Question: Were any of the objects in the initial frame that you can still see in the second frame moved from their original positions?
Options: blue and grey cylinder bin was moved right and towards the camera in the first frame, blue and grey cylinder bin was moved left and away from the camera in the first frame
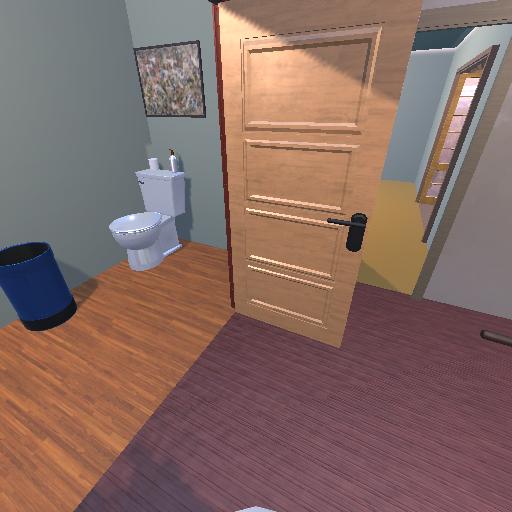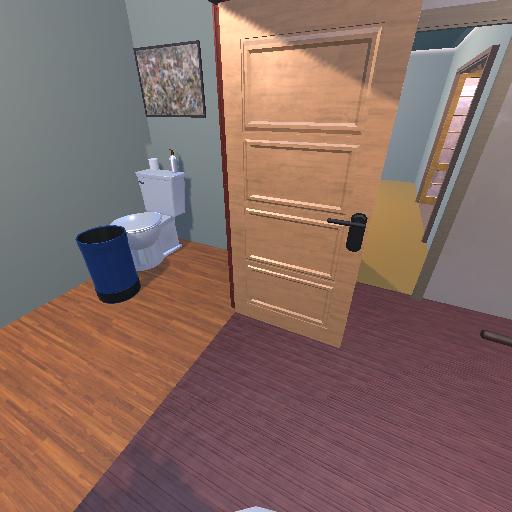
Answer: blue and grey cylinder bin was moved right and towards the camera in the first frame